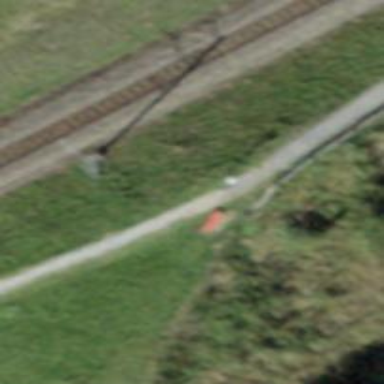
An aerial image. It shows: Red bench.